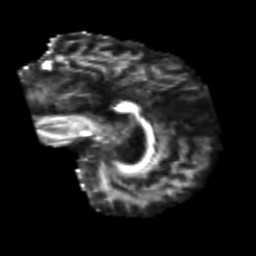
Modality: FA
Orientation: sagittal
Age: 53
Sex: male
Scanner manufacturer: siemens
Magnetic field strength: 3 T
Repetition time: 4.999 s
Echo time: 0.07946 s